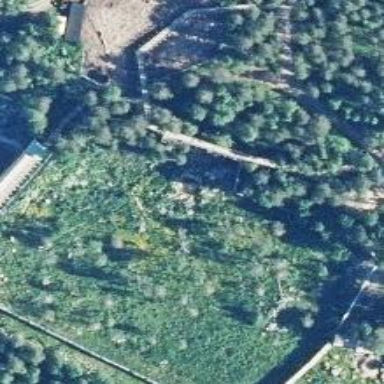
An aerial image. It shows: Footway on bridge.